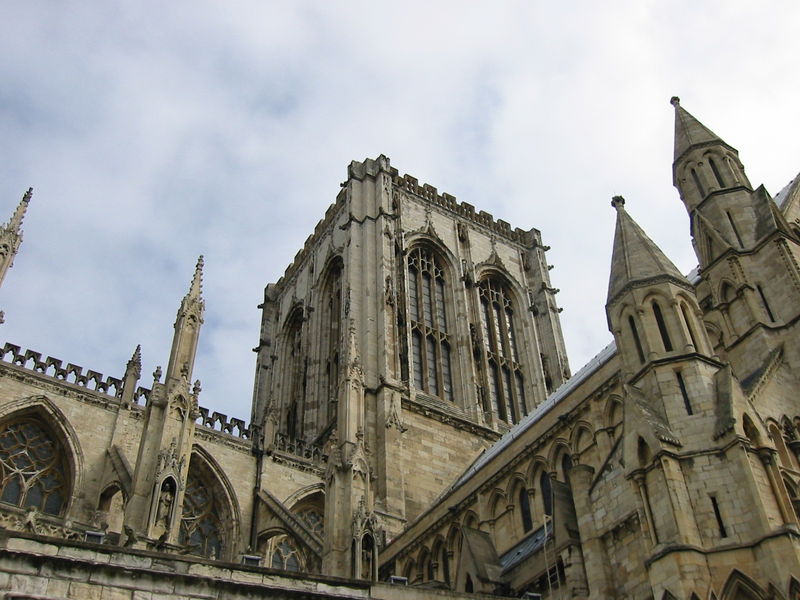
Titel: York Münster
Standort: York (EU - GB)
Schlagwörter: blau, himmel, wolken, fenster, frankreich, pfeiler, gebäude, architektur, stein, brüstung, kirche, gotik, turm, statue, bewölkt, bogen, französisch, zinnen, foto, fotografie, glockenturm, türmchen, türme, dom, mauerwerk, kathedrale, maserung, statuen, gotisch, spitzbogen, gothik, fotographie, streben, zinne, maßwerk, fassde, vierung, fialen, strebepfeiler, fiale, steinsichtig, rzinnen, york, hohe fenster, abbey, mentärfarben